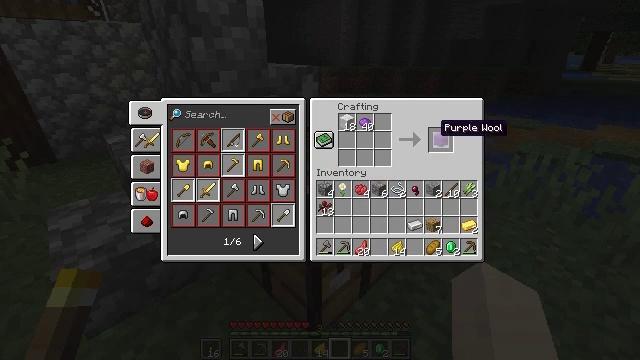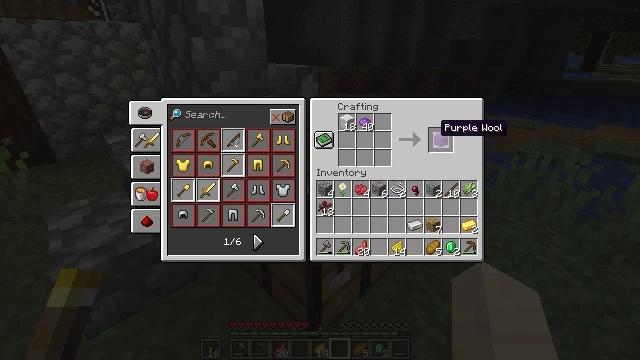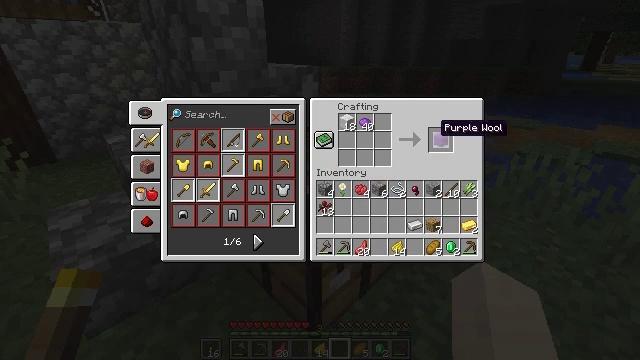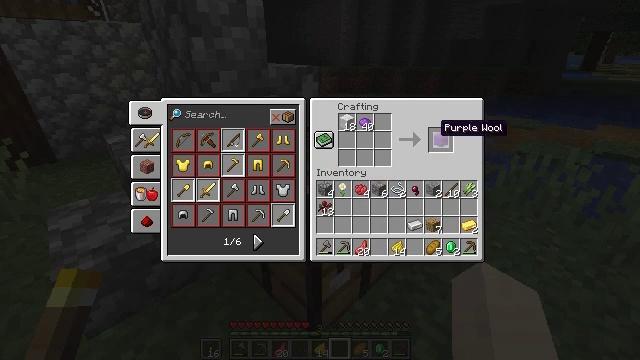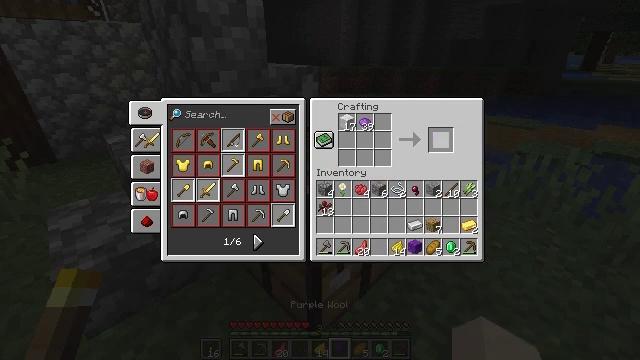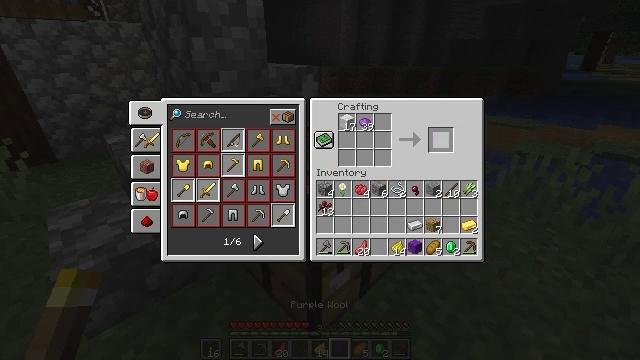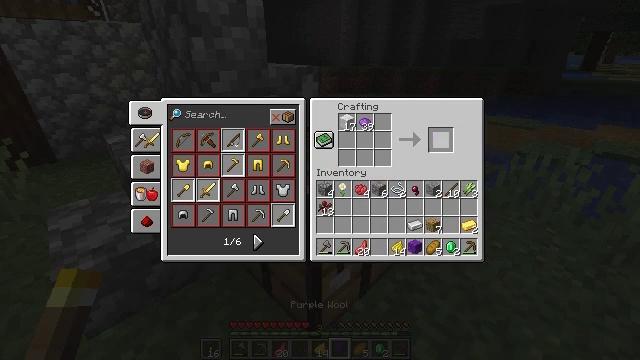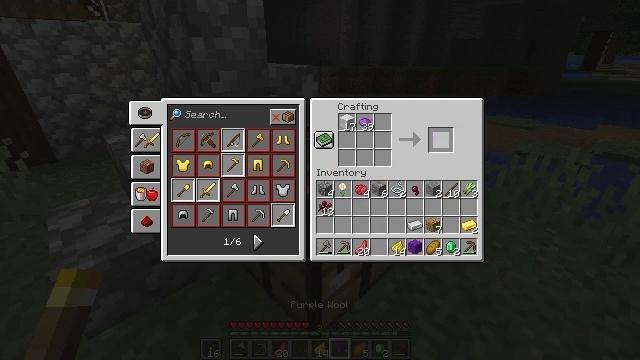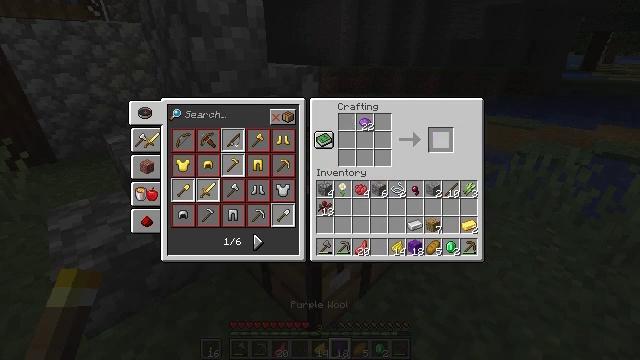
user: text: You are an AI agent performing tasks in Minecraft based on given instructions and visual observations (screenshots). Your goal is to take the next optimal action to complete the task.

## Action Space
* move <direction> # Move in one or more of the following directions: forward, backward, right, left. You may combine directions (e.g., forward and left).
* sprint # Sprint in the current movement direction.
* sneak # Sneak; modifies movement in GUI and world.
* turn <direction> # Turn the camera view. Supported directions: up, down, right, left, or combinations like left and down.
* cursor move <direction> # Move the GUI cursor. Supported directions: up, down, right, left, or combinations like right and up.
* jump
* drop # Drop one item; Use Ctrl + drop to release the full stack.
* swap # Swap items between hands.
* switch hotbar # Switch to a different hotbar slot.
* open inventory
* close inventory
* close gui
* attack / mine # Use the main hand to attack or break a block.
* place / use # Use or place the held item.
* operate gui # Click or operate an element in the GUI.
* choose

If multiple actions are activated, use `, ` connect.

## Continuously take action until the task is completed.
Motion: motion action
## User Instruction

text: Craft purple wool.
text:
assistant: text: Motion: sneak
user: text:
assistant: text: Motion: sneak
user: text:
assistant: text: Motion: sneak
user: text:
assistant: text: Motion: sneak, operate gui
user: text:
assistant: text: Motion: sneak, operate gui
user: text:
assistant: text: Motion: sneak, operate gui
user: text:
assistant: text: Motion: sneak
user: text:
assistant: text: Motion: sneak
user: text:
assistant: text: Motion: sneak